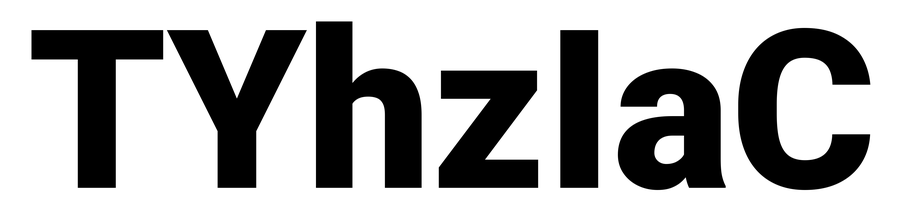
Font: Roboto_Black